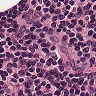
Metastatic tissue present: no